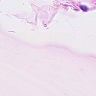
Metastatic tissue present: no